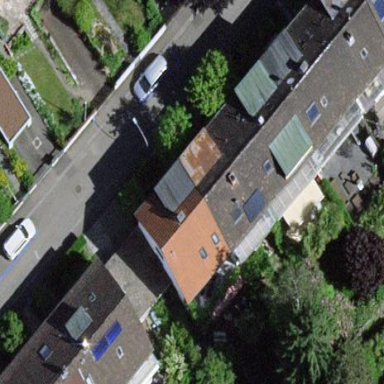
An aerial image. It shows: Terrace building.